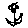
Label: flower